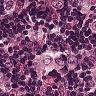
Metastatic tissue present: yes